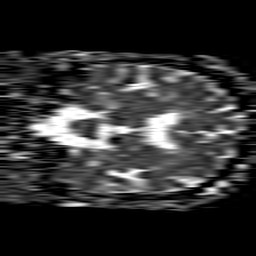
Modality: ADC
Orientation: coronal
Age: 54
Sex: male
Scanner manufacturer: philips
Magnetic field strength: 1.5 T
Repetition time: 4.6 s
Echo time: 0.08631 s